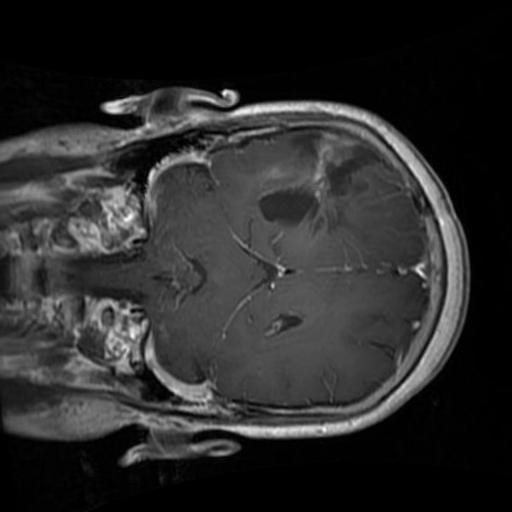
Label: brain_glioma